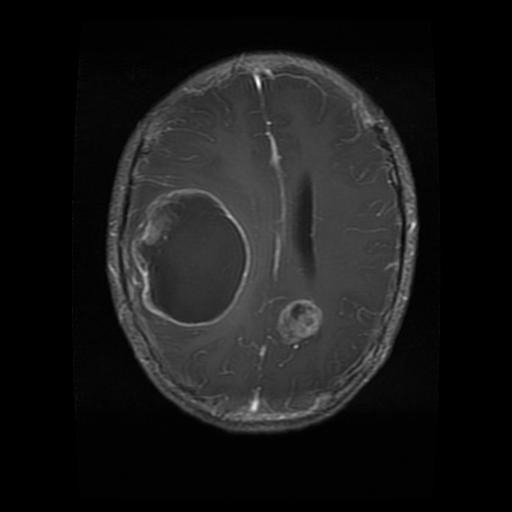
Label: glioma